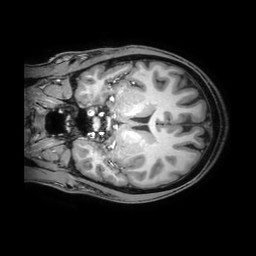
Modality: T1w
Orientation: coronal
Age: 19
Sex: male
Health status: healthy
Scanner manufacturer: philips
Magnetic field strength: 3 T
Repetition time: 0.0079 s
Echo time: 0.0035 s